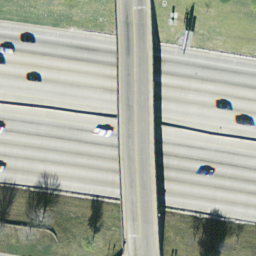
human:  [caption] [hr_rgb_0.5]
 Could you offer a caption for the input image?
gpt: An overpass with a road go across another two roads diagonally with some plants surounded the roads .

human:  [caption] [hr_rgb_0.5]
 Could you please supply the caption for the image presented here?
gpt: An overpass with a road go across another two roads diagonally .

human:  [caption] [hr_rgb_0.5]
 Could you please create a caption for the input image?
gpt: A narrow road go across another two diagonally with some cars on the roads .

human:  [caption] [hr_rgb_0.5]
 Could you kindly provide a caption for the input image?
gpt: An overpass with a road go across another two roads diagonally with some cars on the roads .

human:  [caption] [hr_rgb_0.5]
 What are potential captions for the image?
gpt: A narrow road go across another two with some plants surounded .